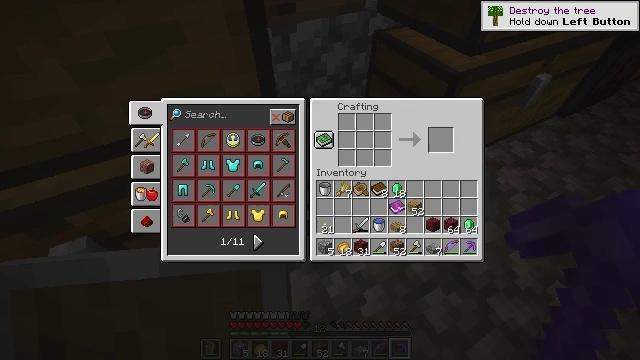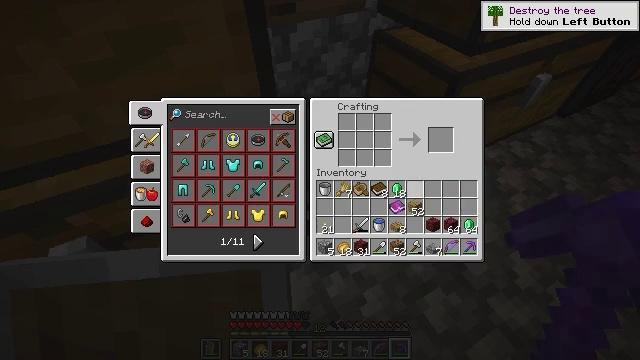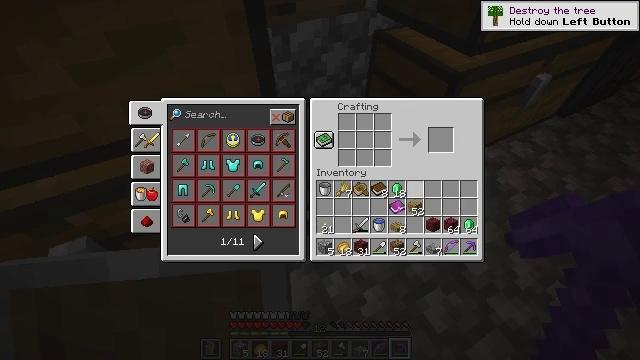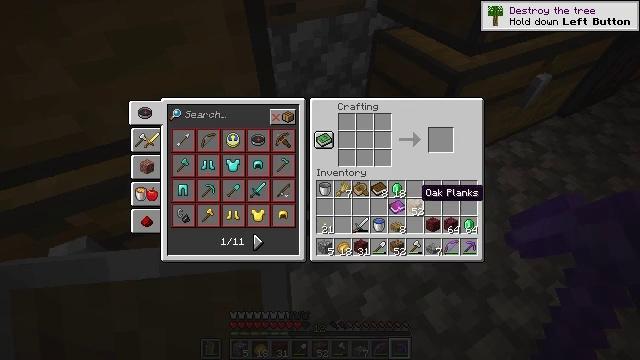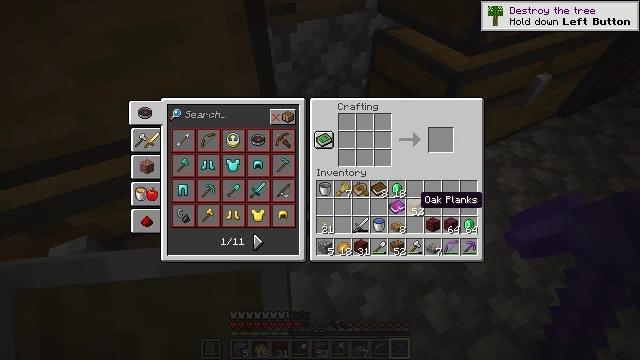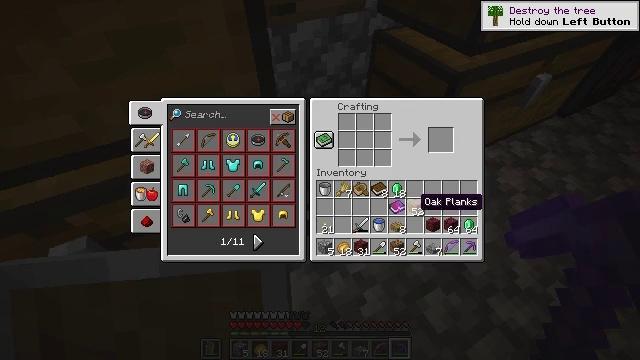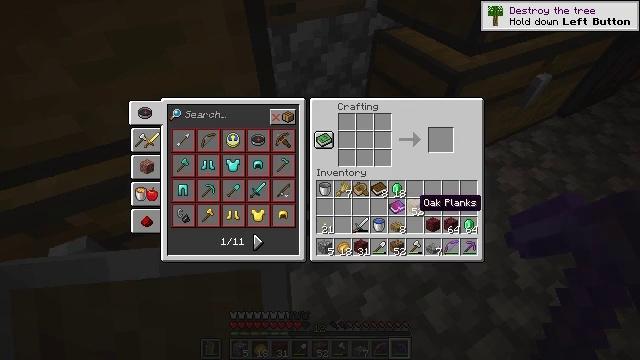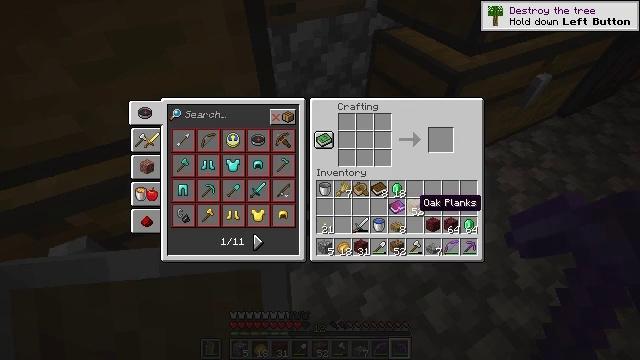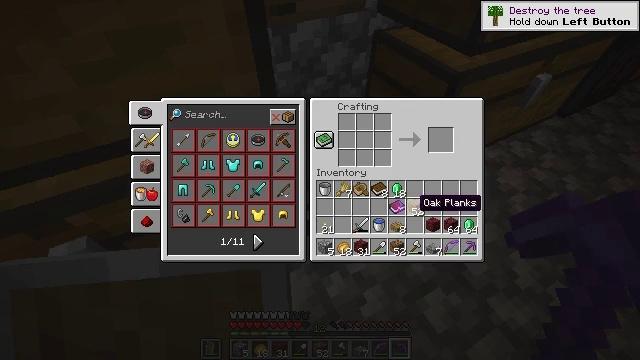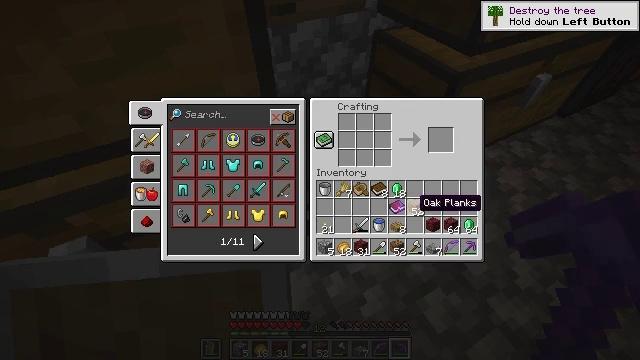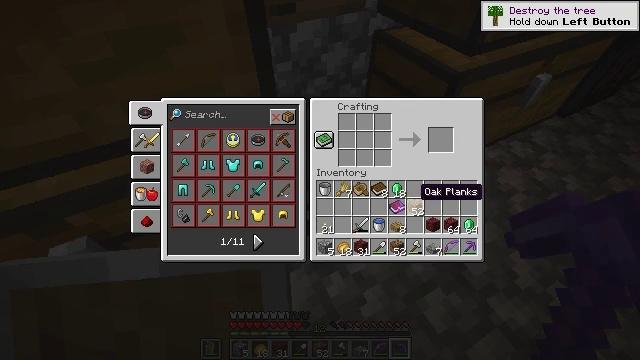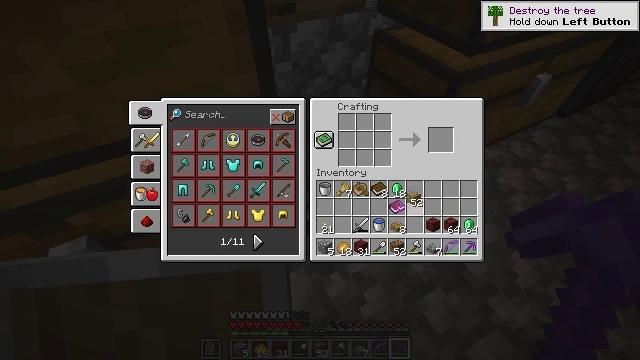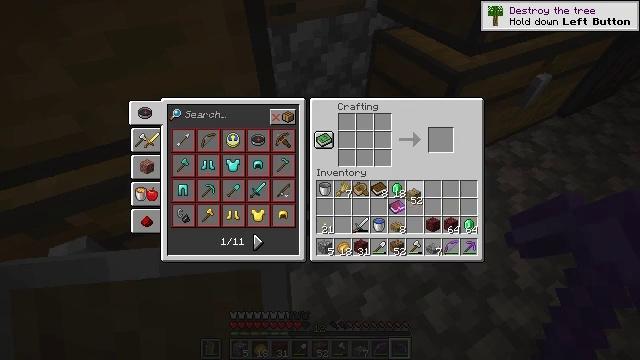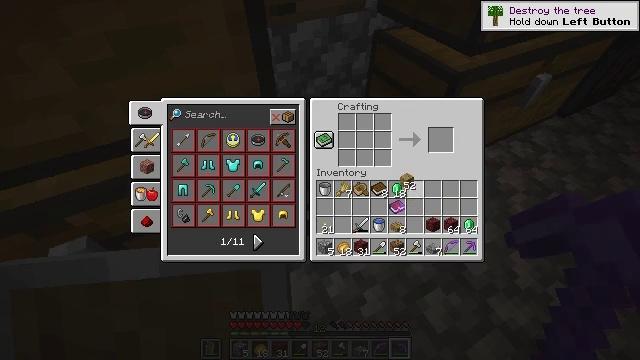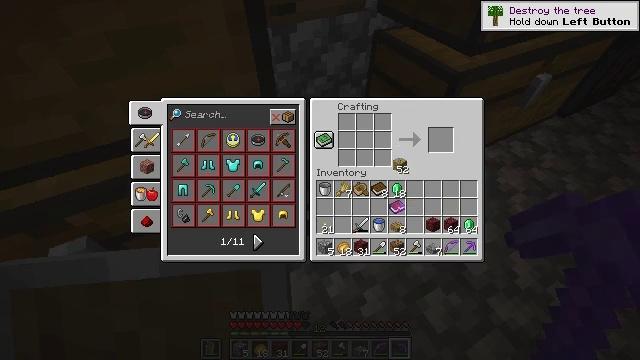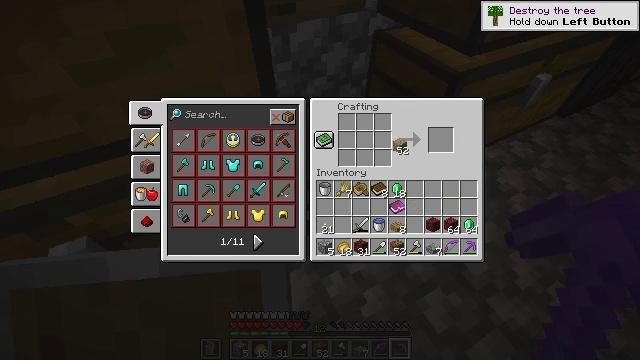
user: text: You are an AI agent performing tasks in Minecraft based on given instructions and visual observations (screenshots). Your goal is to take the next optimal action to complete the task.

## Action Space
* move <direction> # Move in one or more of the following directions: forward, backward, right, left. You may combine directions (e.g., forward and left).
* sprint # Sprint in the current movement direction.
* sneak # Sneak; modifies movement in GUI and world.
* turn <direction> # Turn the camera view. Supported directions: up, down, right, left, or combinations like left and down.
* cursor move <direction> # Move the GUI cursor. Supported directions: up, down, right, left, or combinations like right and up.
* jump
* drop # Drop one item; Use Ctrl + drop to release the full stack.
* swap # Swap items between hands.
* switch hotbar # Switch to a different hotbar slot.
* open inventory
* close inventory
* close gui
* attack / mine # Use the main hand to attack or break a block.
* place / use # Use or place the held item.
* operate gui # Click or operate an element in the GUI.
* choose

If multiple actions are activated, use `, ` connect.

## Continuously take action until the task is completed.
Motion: motion action
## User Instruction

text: Open a crafting table to craft a bookshelf.
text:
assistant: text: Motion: sneak, turn down
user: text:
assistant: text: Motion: turn down
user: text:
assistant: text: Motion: no_op
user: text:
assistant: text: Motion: turn down
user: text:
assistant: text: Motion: no_op
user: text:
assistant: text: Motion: no_op
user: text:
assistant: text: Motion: no_op
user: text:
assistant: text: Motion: no_op
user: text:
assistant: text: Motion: no_op
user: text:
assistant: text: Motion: turn up
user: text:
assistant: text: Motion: attack / mine
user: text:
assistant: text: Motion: attack / mine
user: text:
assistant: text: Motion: turn left and up
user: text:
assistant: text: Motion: turn left and up
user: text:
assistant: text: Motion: turn up
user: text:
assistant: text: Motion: turn up
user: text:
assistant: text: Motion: no_op
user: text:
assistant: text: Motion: no_op
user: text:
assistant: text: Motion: no_op
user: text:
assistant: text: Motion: no_op
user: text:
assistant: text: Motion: no_op
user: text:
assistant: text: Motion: use / place
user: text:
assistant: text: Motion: use / place
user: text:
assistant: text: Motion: use / place
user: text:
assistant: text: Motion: use / place
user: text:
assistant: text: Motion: use / place
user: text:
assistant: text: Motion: turn left, use / place
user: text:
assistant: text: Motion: turn left, use / place
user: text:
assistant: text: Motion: turn left, use / place
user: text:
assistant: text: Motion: use / place